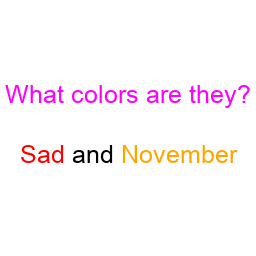
Color: red, orange
Background color: white
Question text color: magenta